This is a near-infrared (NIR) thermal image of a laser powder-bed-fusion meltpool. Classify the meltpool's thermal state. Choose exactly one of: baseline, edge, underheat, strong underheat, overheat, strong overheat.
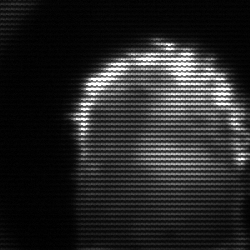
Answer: baseline